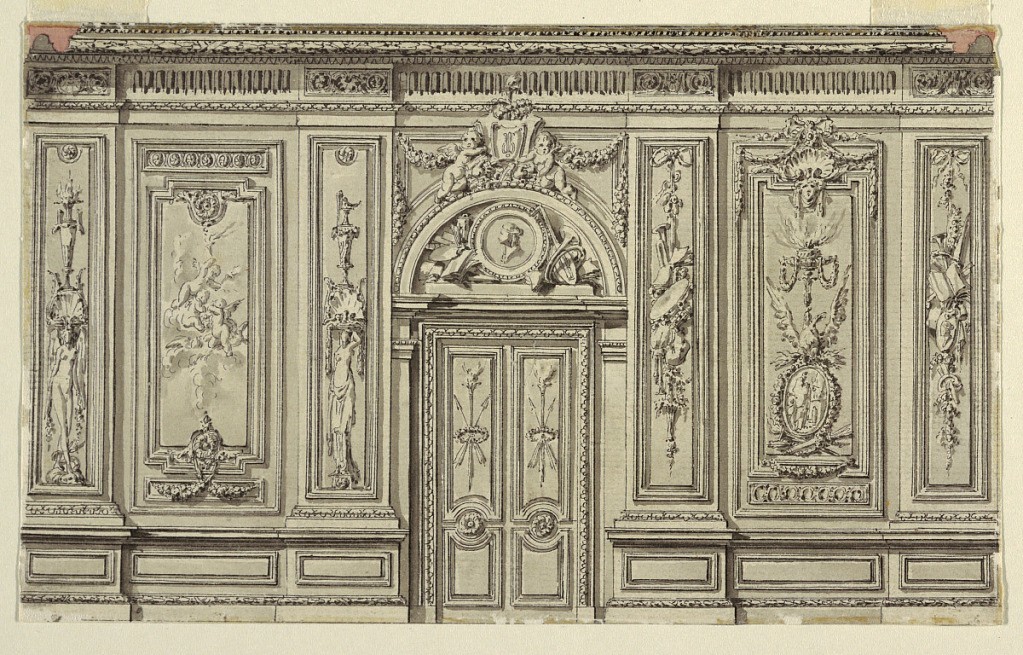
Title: The elevation of the entrance wall of a drawing room with alternative suggestions
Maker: Jean-Charles Delafosse, French, 1734 – 1789
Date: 1770–80
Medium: Pen and black ink, brush and grey wash with red crayon on off-white laid paper
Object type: Drawing
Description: Folding door in arched door frame, in the center. Attributes of the Arts and Hymen. Laterally are wall panels between pilasters. Different suggestions for their decoration are made at left and at right. The suggestion at left indicates putti, a genius and a girl supporting vessels. At right: trophies of attributes of the arts and a candelabrum scheme with a censer. Laterally, section of the entablature.